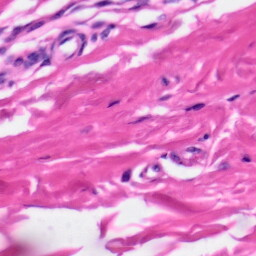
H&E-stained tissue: Skin